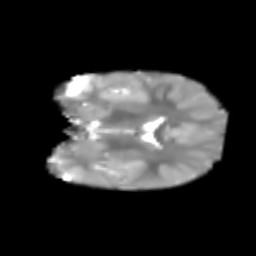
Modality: T2w
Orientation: coronal
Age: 5
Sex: female
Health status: healthy